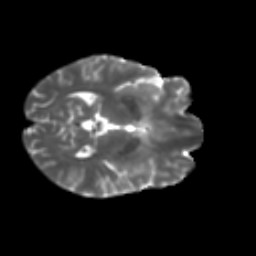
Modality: T2w
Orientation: axial
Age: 34
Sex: male
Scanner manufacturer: ge
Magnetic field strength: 3 T
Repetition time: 7.8 s
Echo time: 0.0606 s